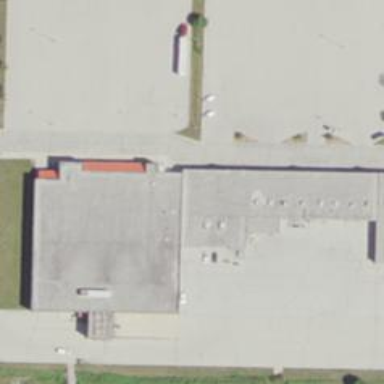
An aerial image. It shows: Retail building.